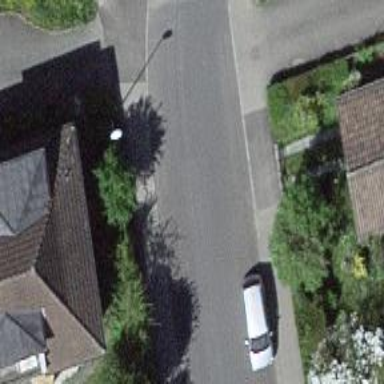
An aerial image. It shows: Residential road with asphalt surface. Both sides have sidewalks.